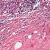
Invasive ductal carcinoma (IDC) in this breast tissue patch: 1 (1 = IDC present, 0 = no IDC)